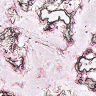
Metastatic tissue present: no